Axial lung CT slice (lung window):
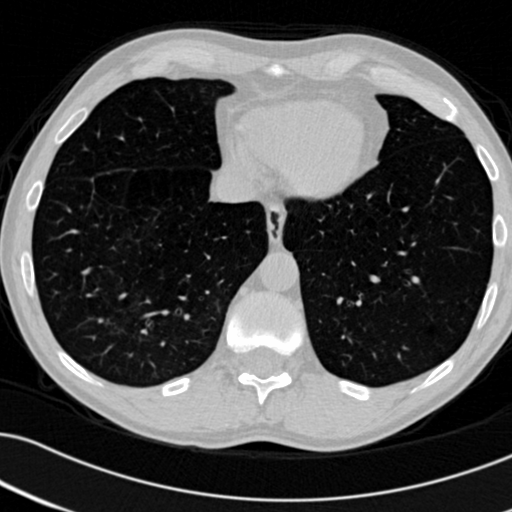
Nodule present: no